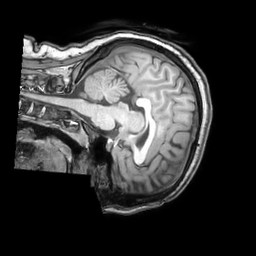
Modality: T1w
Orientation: sagittal
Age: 25
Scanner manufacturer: philips
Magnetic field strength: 3 T
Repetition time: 0.007 s
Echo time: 0.003501 s